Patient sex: M
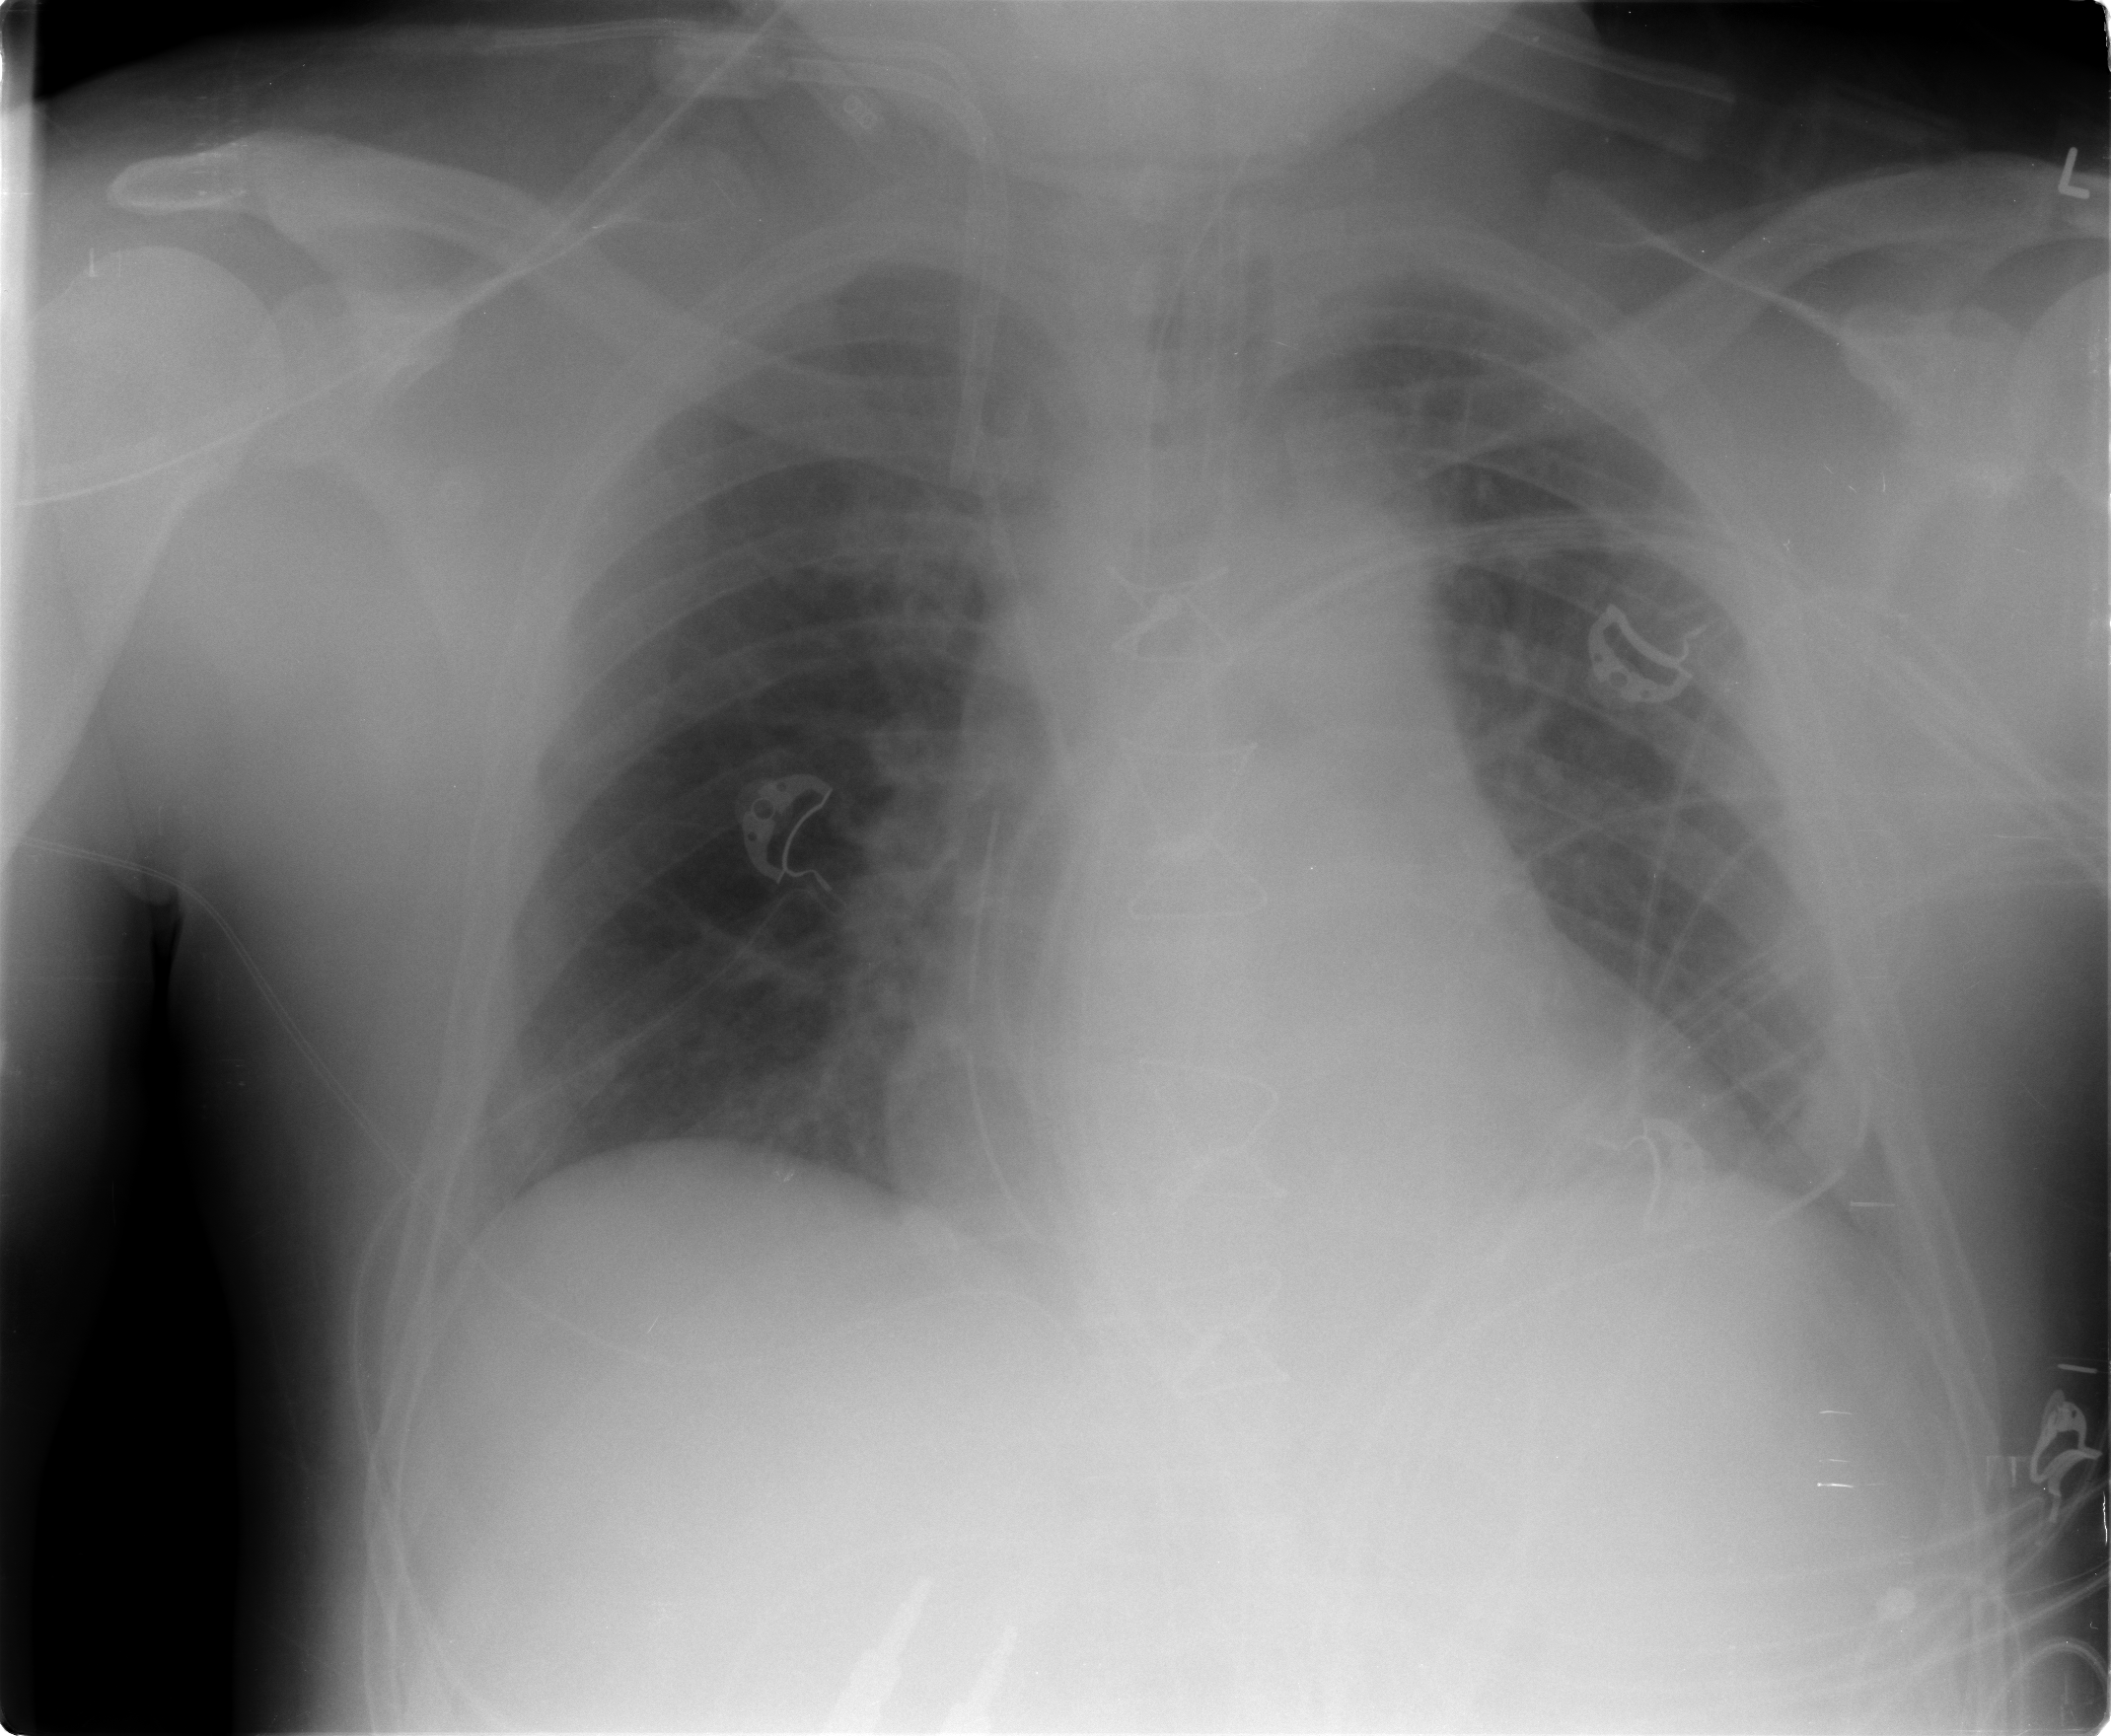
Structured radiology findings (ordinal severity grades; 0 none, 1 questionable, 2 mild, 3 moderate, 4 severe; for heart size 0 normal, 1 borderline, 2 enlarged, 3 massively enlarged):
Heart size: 2
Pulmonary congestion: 2
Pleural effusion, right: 0
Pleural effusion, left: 0
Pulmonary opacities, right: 0
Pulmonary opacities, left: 0
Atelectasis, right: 0
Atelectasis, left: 0